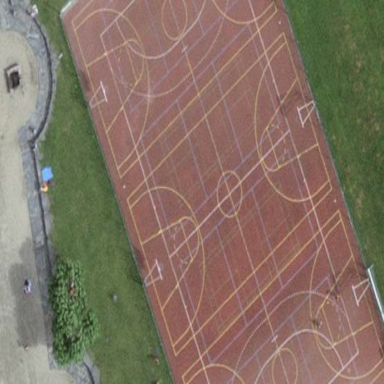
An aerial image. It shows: Basketball court on pitch.